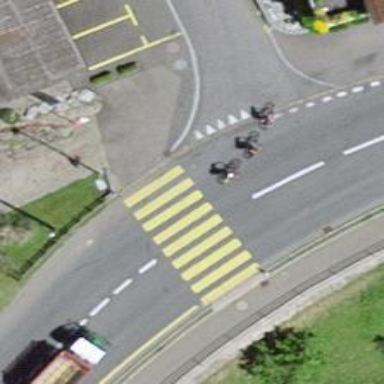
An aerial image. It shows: Uncontrolled zebra crossing on the road.